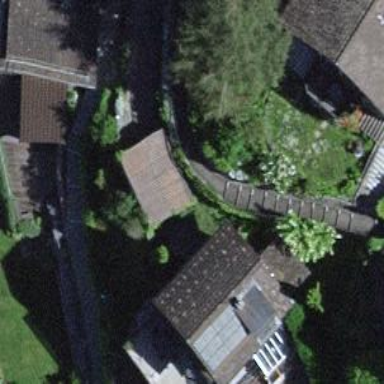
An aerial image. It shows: Road with steps.